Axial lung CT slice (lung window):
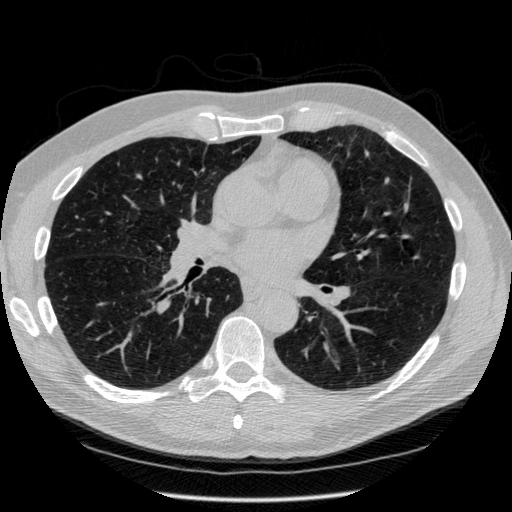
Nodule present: no